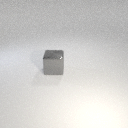
large gray metal cube